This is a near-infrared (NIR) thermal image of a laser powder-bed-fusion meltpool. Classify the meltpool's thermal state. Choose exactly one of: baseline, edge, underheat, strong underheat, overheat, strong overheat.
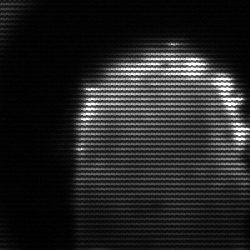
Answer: baseline